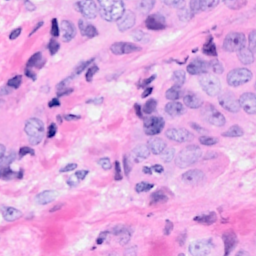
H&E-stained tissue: Breast